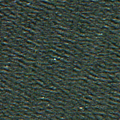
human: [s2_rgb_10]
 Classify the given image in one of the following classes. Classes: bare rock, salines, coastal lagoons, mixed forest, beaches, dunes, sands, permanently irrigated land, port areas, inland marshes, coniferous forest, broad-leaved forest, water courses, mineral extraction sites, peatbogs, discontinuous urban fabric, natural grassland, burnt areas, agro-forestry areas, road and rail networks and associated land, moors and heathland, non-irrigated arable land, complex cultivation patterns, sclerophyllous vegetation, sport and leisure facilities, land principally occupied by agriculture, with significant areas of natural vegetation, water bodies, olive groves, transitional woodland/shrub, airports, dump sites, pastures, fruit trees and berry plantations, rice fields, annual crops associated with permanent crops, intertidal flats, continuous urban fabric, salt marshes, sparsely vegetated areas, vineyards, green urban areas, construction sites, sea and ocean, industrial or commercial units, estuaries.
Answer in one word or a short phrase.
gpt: sea and ocean